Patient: sex M, age 78
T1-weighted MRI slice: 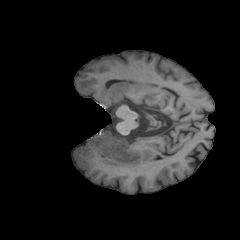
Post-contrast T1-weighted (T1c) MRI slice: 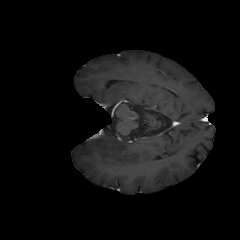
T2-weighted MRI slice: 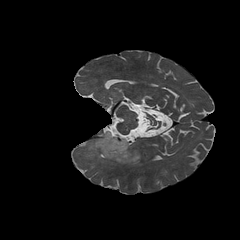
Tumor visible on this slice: yes
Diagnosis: Astrocytoma, IDH-wildtype
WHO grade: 3